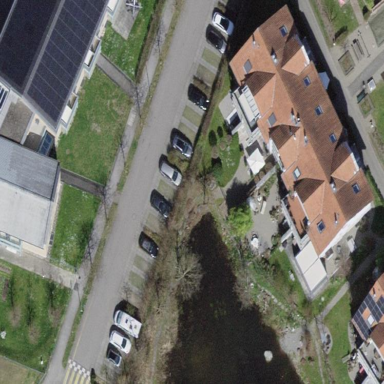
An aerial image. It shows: Parking available on the street side.